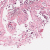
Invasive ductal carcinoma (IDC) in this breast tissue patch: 1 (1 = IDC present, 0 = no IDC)